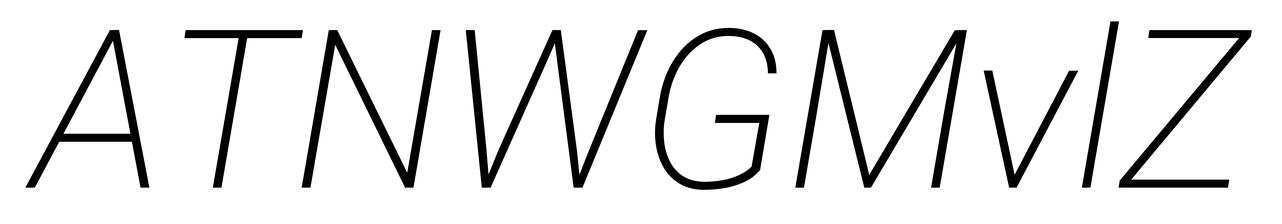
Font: Roboto-Italic_ExtraLight_Italic